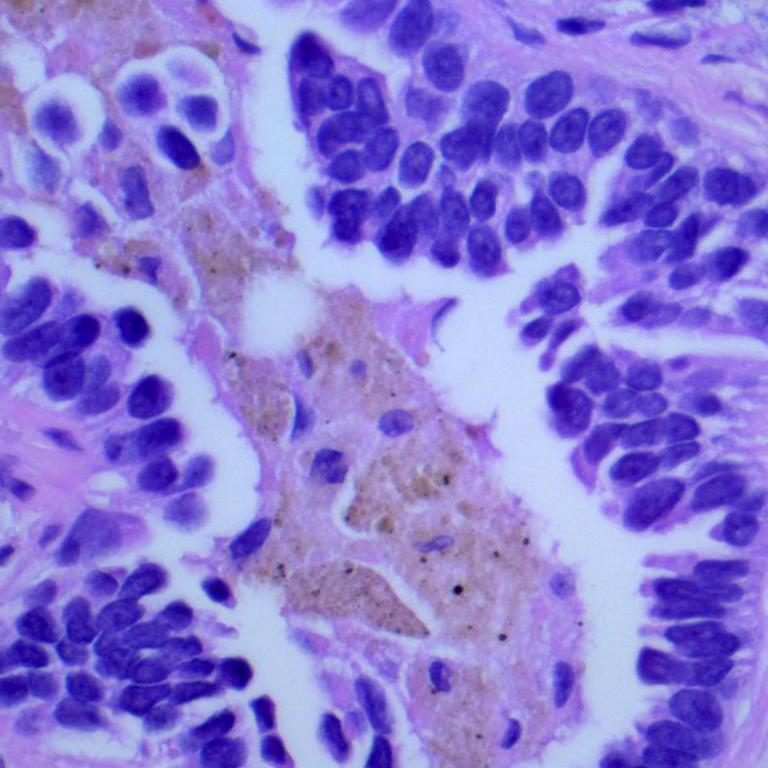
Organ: lung
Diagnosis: adenocarcinomas